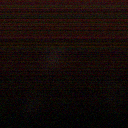
Screen state: off